Question:
I'd like to apply rounded corners to several blocks using the single image (above). I know there're corners plugins available but I need to use images for max compatibility. So, as I know, the only way is to create wrappers around the blocks to apply the corner images:
'''
<div class="wrapper-4"> <!-- top-left corner -->
<div class="wrapper-3"> <!-- top-right corner -->
<div class="wrapper-2"> <!-- bottom-left corner -->
<div class="wrapper-1"> <!-- bottom-right corner -->
<div class="content"> <!-- Content Block -->
I feel squeezed!
</div>
</div>
</div>
</div>
</div>
'''
Ugly I know, but its the only way I guess, using jQuery to create the wrappers will make it less ugly I guess. So what I need help with is to understand how exactly will the CSS will be created around these DIVs and image (above) using the sliding doors method so the corners would show up well, especially in IE. I've created buttons using the sliding doors method, but never tried this.
Appreciate any help. Thanks!
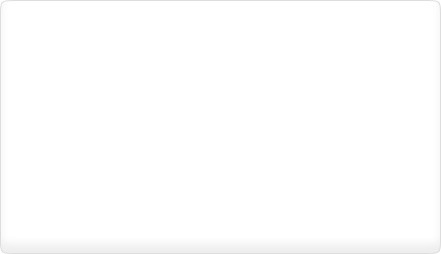
Answer: To continue using the way you know you could try something like:
'''
$(div.content).each(function() {
$(this).wrap('<div class="wrapper-4"><div class="wrapper-3"><div class="wrapper-2"><div class="wrapper-1"></div></div></div></div>');
});
'''